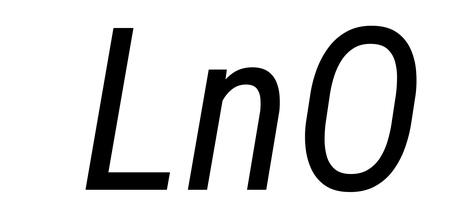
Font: Roboto-Italic_Condensed_Italic